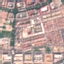
Label: Residential